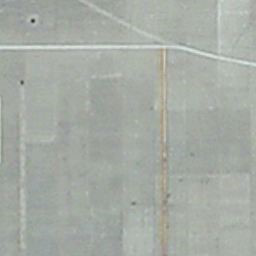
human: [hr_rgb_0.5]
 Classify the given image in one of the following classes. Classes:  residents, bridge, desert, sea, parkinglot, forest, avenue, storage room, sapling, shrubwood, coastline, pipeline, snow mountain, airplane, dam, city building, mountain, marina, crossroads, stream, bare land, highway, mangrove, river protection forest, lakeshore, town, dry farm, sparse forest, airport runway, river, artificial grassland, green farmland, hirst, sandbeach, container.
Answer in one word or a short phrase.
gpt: airport runway